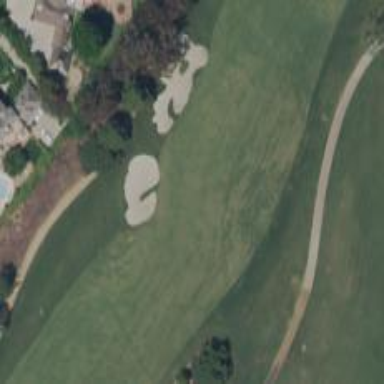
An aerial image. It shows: Golf hole.